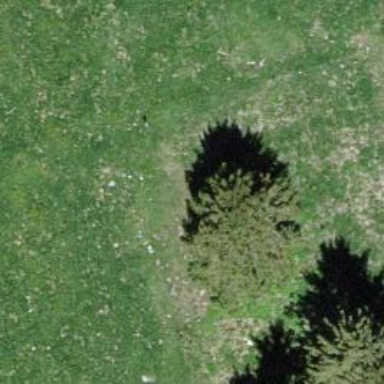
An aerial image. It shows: Beautiful tree in nature.